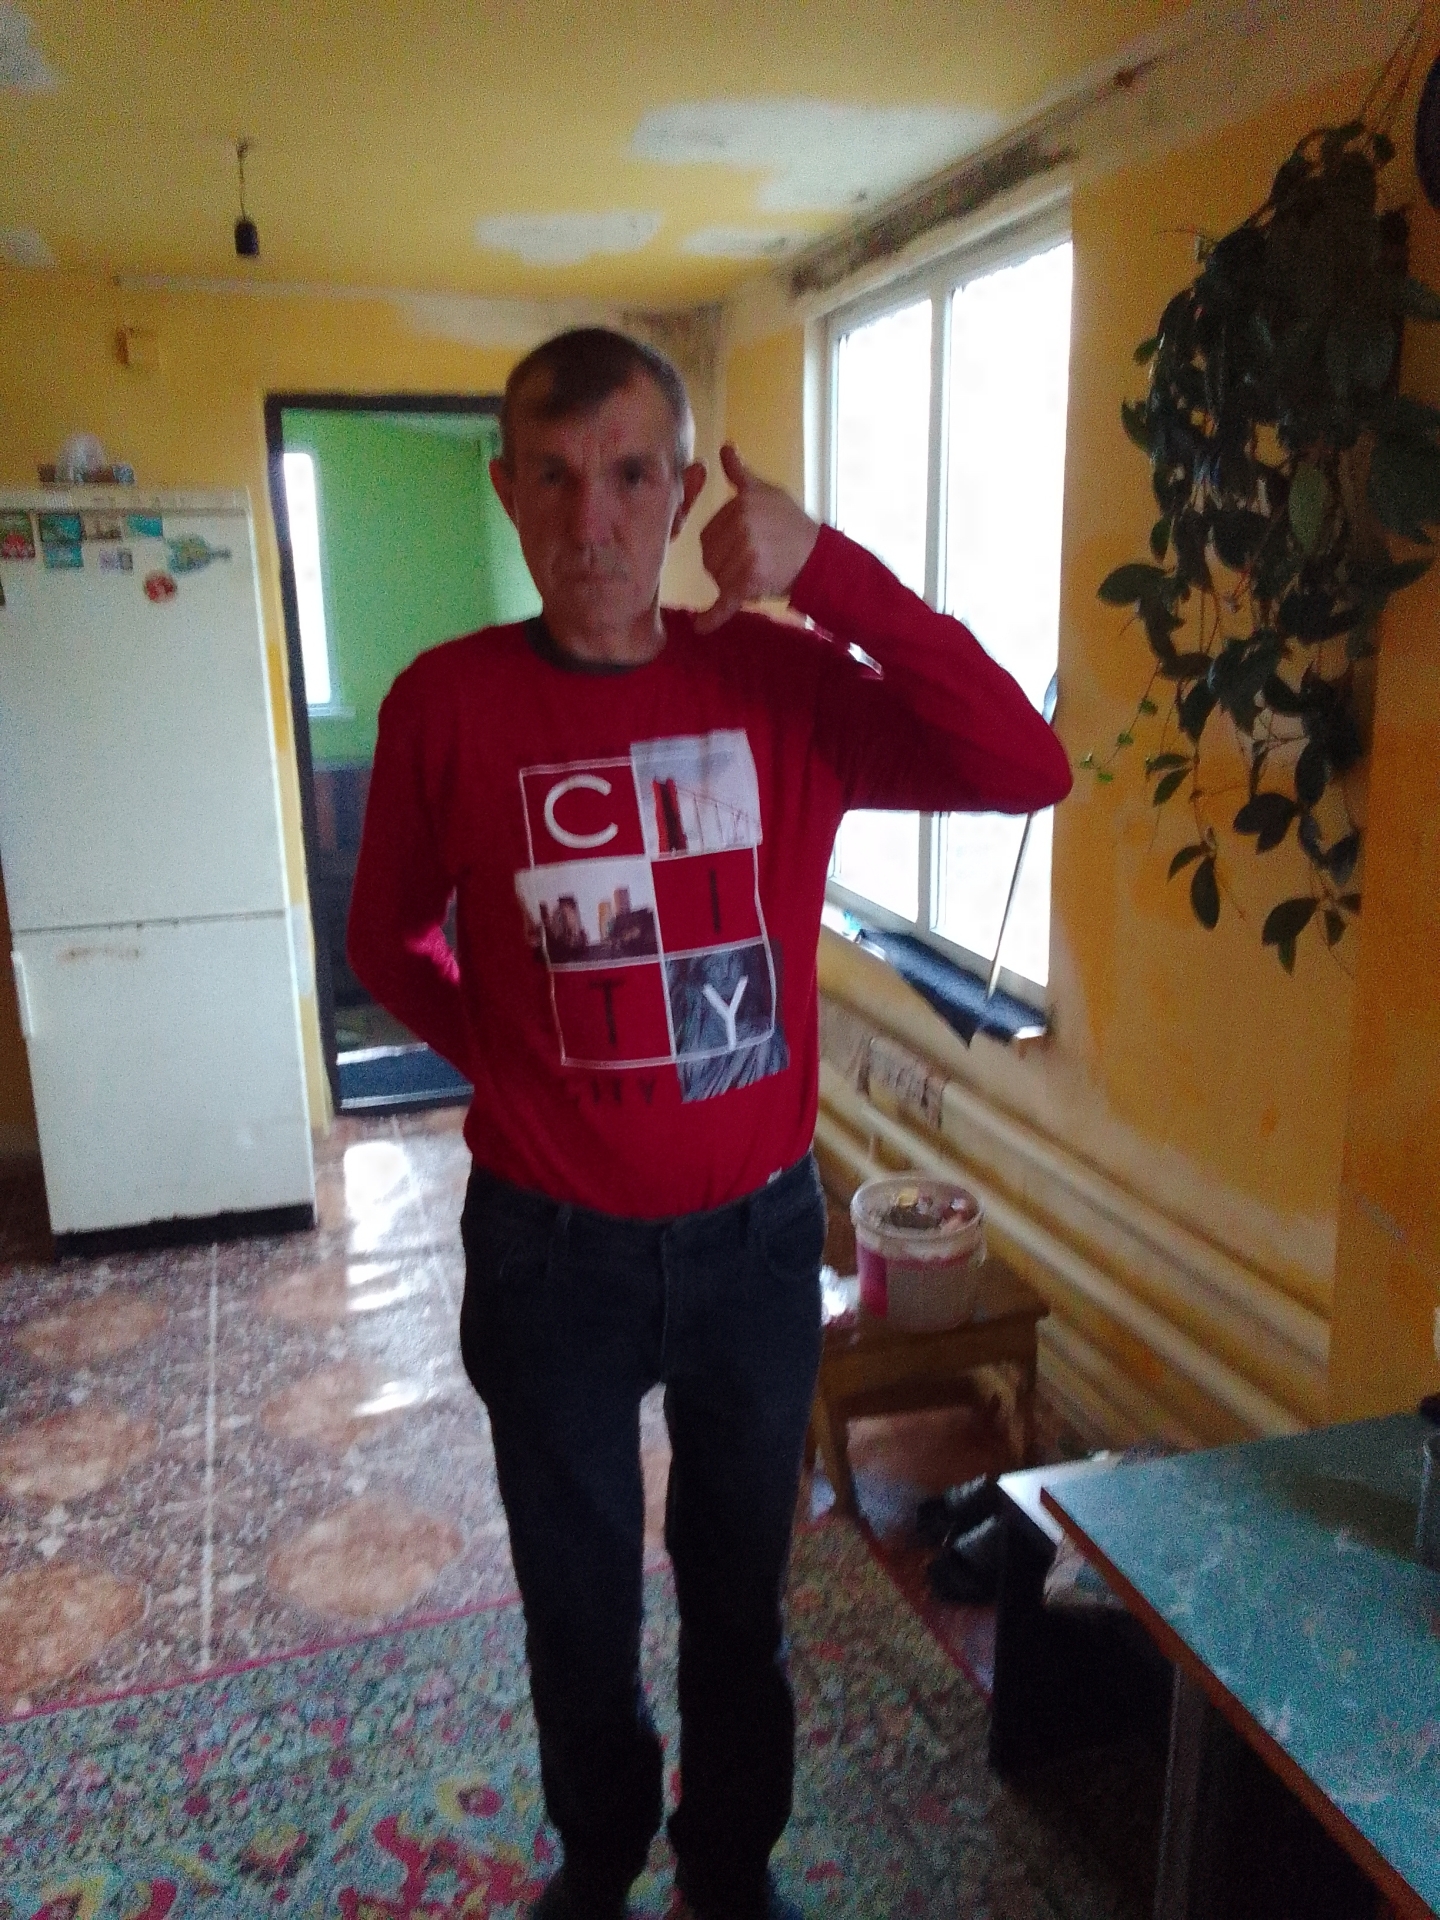
Label: noise